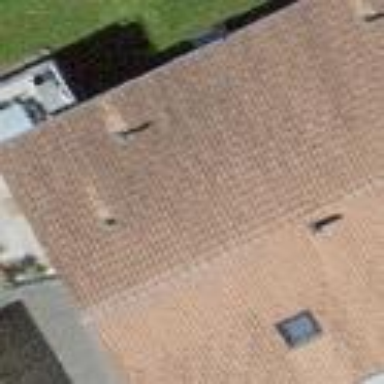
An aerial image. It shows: Residential building with gabled roof.